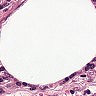
Metastatic tissue present: no